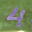
Label: 4